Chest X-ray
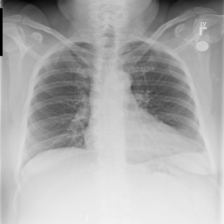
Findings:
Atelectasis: negative
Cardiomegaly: positive
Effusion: negative
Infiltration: negative
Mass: negative
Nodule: negative
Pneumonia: negative
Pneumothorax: negative
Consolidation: negative
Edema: negative
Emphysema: negative
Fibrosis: negative
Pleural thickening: negative
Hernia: negative